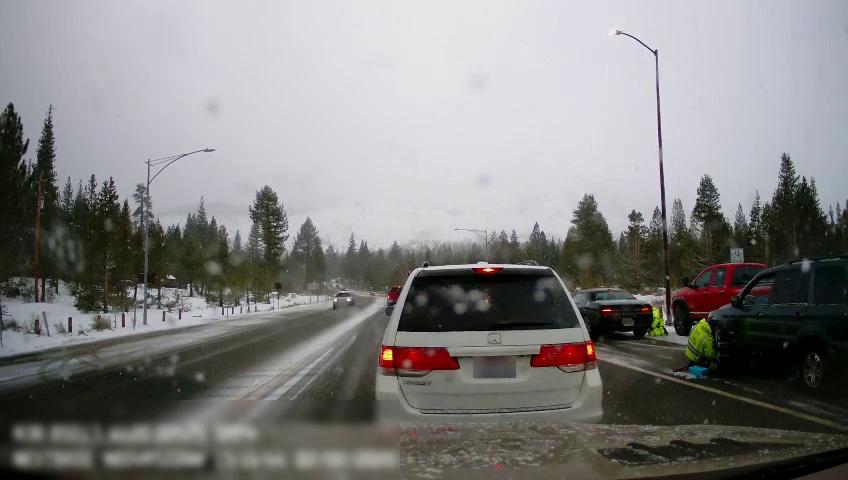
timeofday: Day
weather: Snowy
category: Drivable Space
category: Vehicles | Van
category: Vehicles | SUV
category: Vehicles | Truck
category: Pedestrians
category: Pedestrians
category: Vehicles | Car
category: Vehicles | Truck
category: Vehicles | SUV
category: Lanes | Current Lane
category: Lanes | Alternate Lane
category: Lanes | Alternate Lane
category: Lanes | Alternate Lane
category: Traffic | Signs